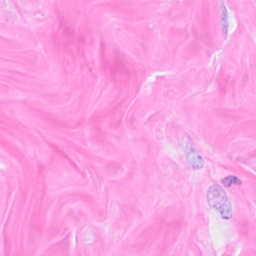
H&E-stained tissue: Breast